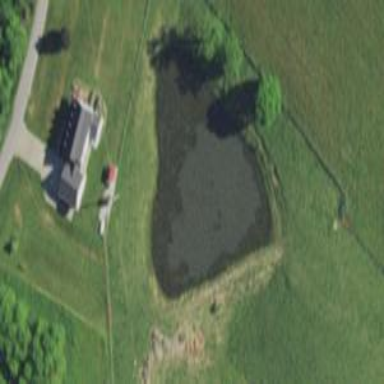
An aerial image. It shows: Pond surrounded by natural water.